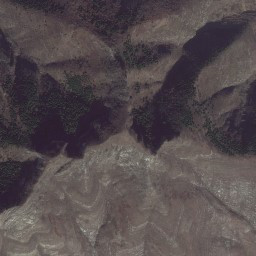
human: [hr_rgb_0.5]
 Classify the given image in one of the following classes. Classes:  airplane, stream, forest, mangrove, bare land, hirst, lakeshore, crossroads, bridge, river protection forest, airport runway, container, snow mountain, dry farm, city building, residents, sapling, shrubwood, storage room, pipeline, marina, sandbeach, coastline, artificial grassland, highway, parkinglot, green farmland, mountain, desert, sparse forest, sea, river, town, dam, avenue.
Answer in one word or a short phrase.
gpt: mountain